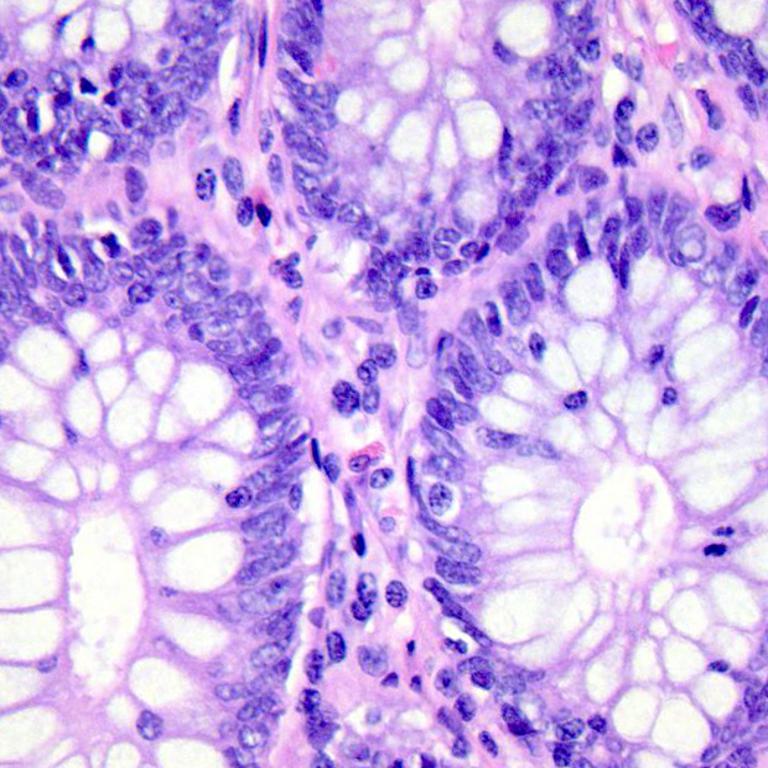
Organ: colon
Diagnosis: benign